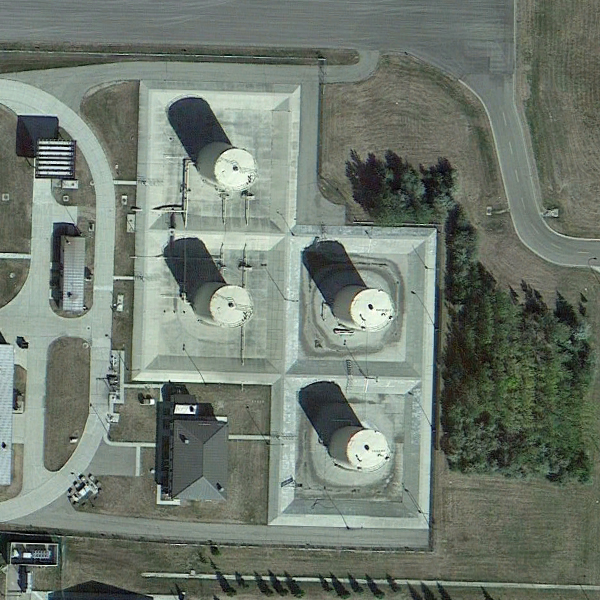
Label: StorageTanks